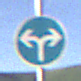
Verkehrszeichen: VorgeschriebeneFahrtrichtungRechtsOderLinks
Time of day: MorningAfternoon
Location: Outdoor (RoadRail)
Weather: PartlyCloudy
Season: NotSpecified
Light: Natural